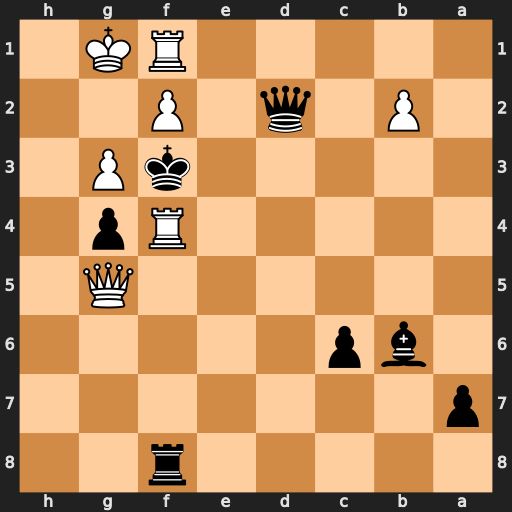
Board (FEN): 5r2/p7/1bp5/6Q1/5Rp1/5kP1/1P1q1P2/5RK1
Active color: b
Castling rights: -
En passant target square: -
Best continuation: Rxf4 Qxf4+ Qxf4 gxf4 g3 f5 gxf2+